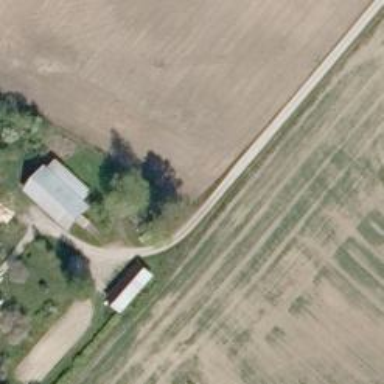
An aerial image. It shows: Driveway.